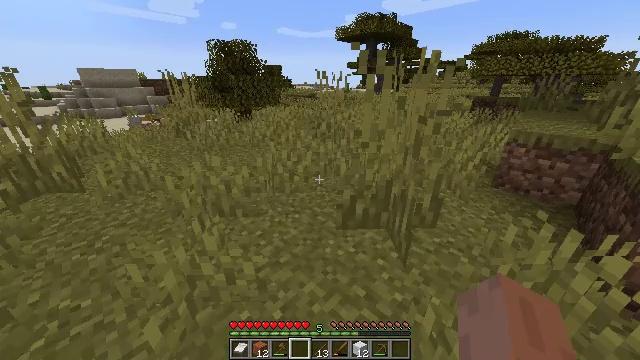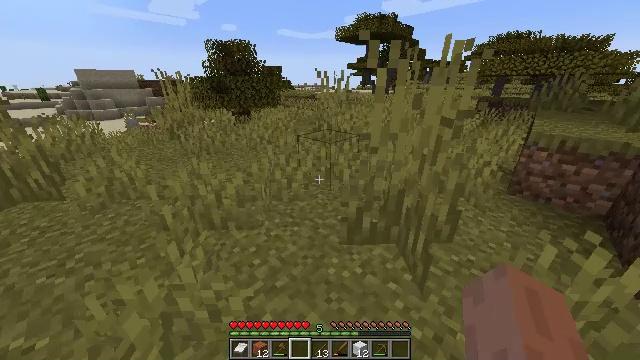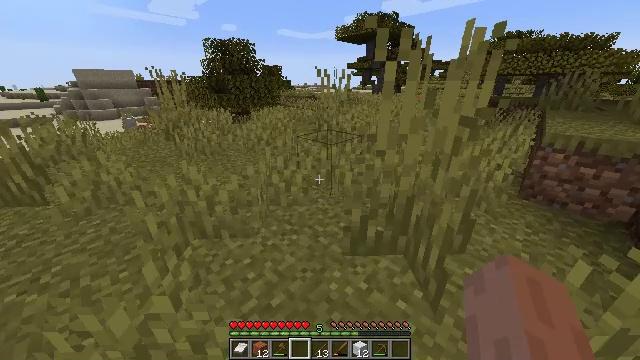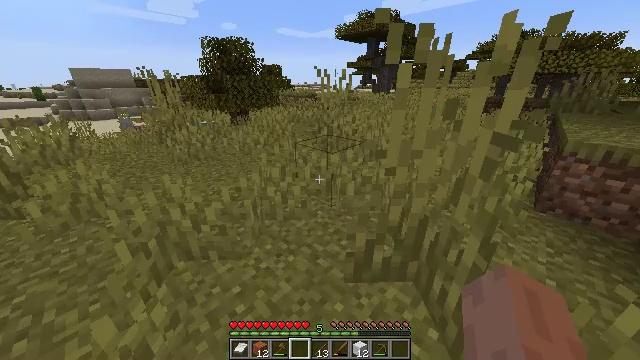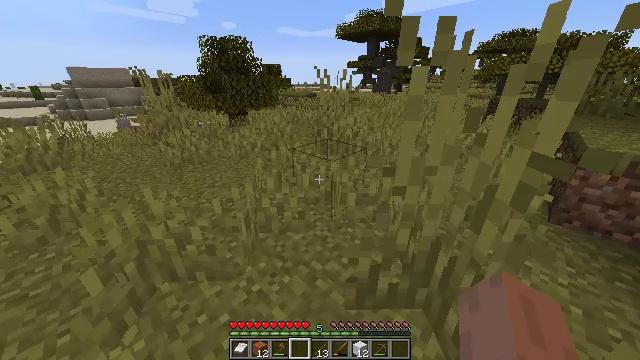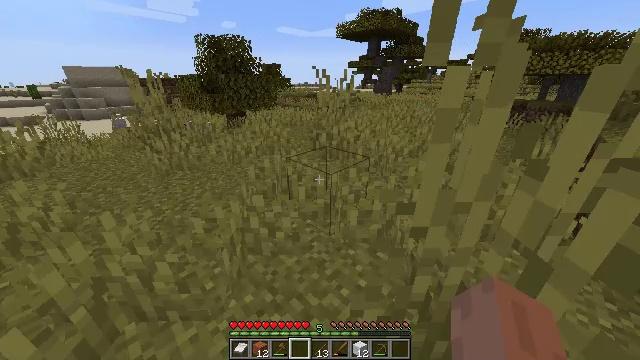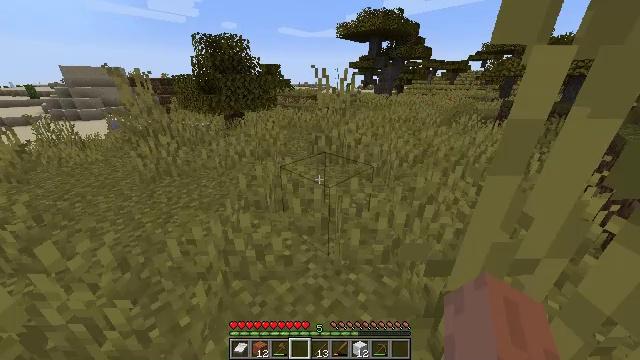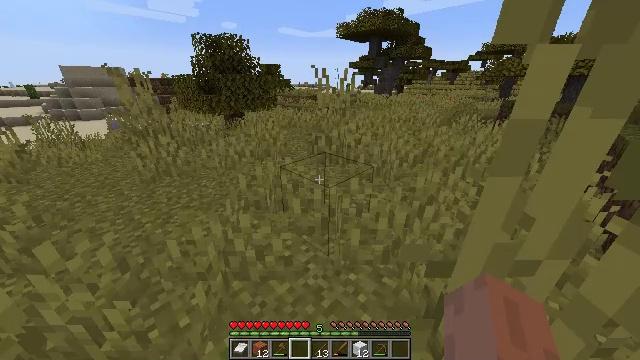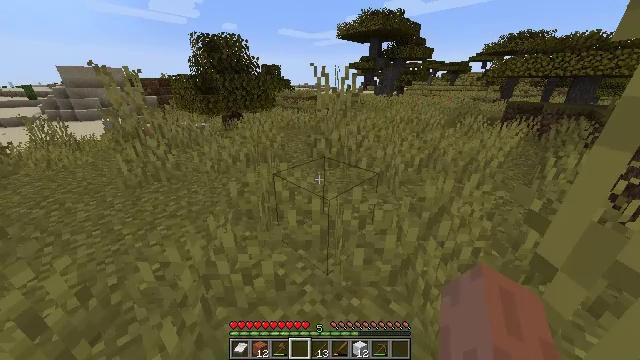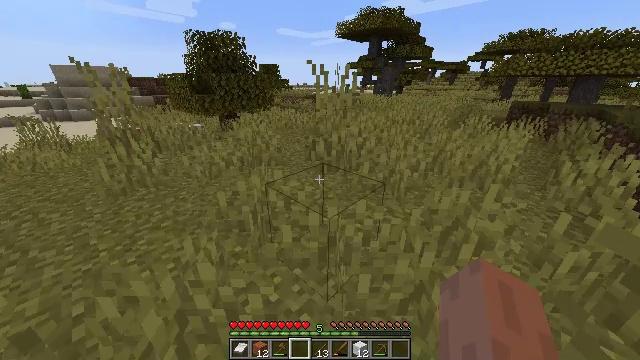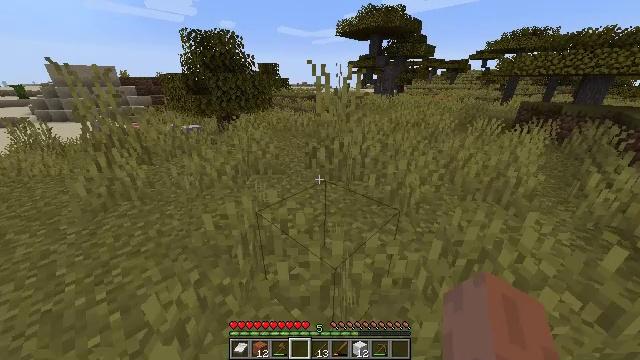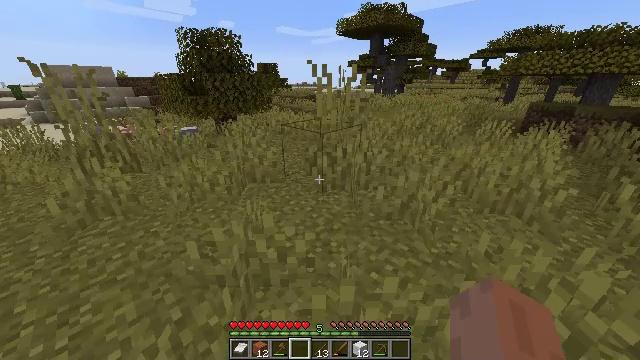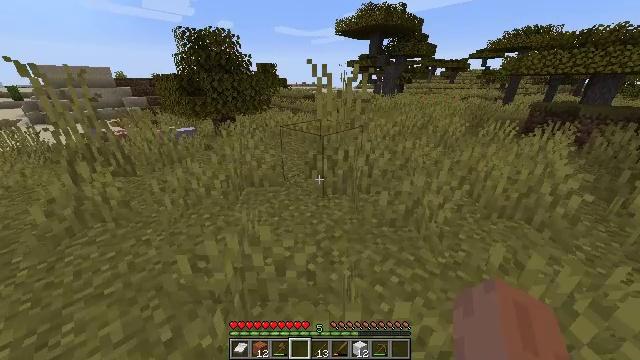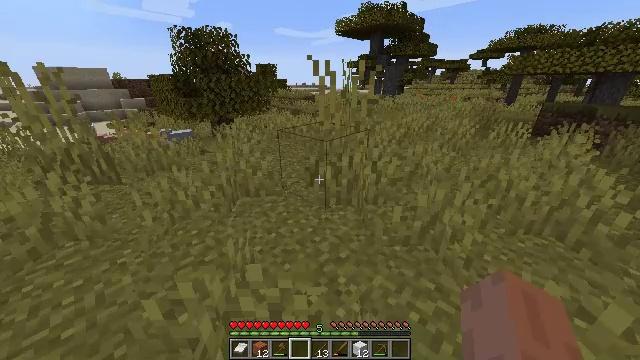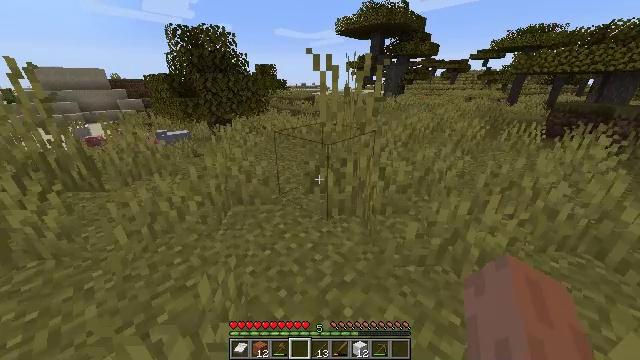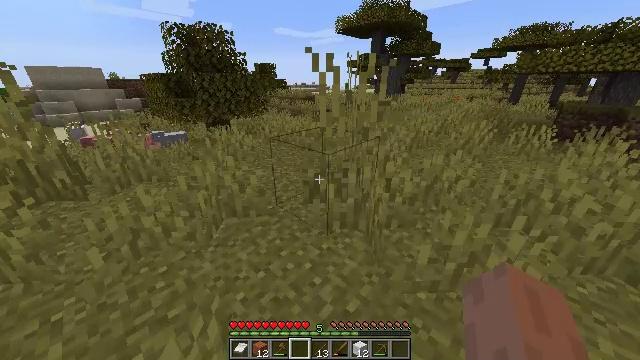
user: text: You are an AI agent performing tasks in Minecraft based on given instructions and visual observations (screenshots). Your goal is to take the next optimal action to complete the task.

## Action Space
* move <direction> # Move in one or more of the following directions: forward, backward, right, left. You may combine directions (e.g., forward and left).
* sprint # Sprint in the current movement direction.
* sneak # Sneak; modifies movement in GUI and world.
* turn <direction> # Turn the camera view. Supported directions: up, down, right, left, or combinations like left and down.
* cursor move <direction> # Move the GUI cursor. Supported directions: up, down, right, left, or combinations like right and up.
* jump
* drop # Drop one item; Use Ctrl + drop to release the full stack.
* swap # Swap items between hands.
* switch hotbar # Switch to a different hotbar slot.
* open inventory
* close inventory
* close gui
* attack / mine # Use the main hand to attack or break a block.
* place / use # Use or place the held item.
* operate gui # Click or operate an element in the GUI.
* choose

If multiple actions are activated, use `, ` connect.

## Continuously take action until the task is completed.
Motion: motion action
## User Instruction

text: Break the acacia log from the tree.
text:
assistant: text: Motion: move forward, sprint
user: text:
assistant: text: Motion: move forward, sprint
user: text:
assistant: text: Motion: move forward, sprint
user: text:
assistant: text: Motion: move forward, sprint
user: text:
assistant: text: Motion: move forward, sprint
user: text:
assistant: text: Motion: move forward, sprint
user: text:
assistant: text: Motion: move forward, sprint
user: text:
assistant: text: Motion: move forward, sprint
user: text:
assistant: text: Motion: move forward, sprint
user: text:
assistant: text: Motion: move forward, sprint
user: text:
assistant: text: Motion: move forward, sprint
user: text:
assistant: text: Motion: move forward, sprint
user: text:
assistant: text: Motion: move forward, sprint
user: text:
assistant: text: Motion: move forward, sprint
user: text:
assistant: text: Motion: move forward, sprint
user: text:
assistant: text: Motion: move forward, sprint
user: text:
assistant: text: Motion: move forward, sprint
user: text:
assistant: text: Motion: move forward, sprint
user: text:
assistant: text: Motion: move forward, sprint
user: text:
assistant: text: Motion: move forward, sprint, turn right
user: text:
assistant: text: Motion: move forward, sprint, turn right
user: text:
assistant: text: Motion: move forward, sprint, turn right
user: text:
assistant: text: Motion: move forward, sprint, turn right
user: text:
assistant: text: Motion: move forward, sprint, turn right
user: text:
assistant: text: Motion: move forward, sprint, turn right
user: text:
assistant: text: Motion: move forward, sprint
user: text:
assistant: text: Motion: move forward, sprint
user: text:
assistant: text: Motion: move forward, sprint
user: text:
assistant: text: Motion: move forward, sprint
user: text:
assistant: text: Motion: move forward, sprint